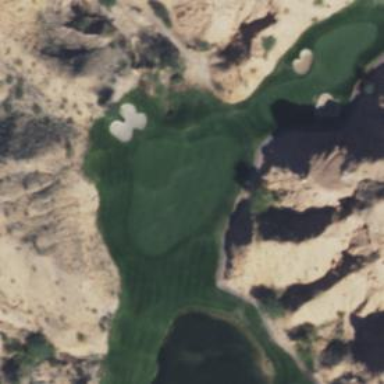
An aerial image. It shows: View of golf hole.